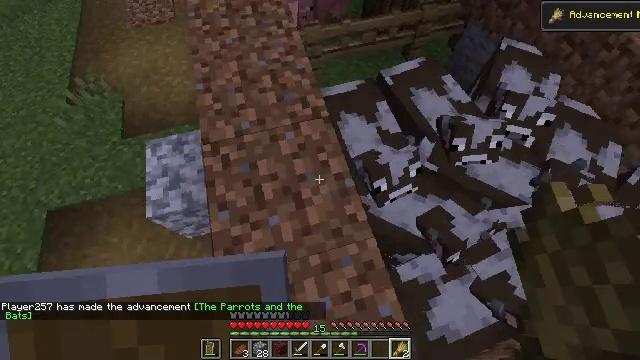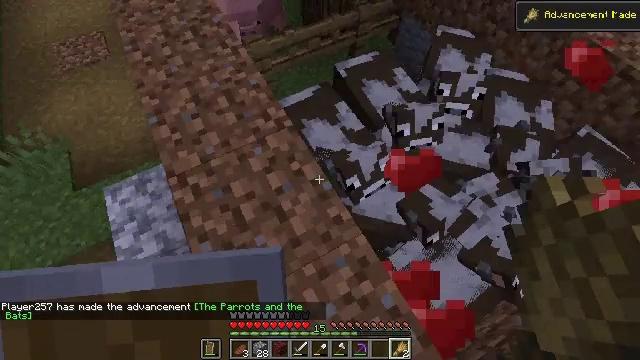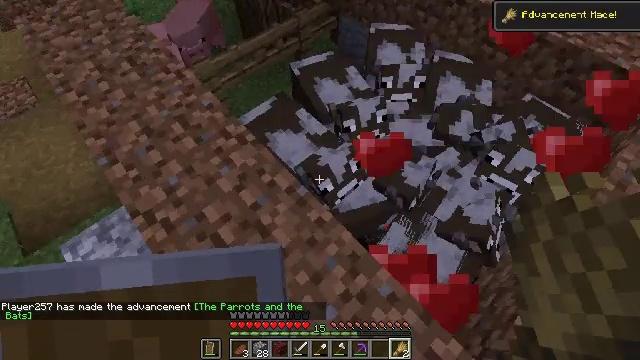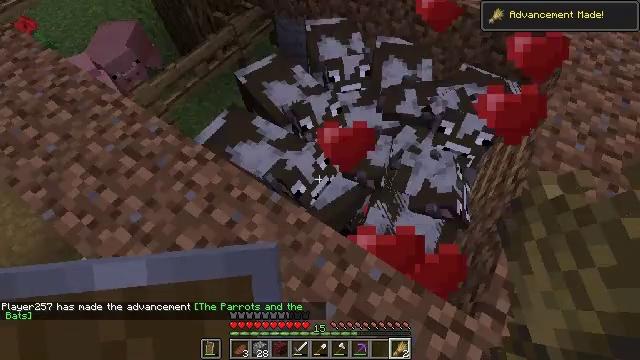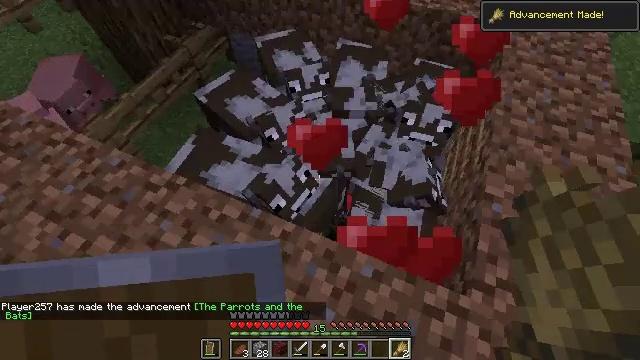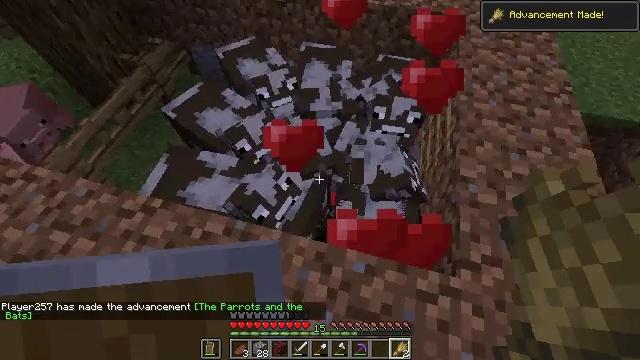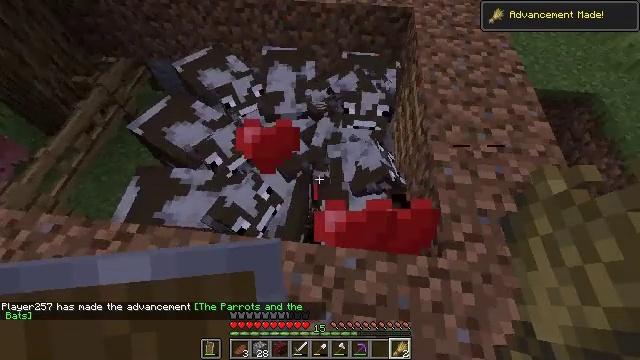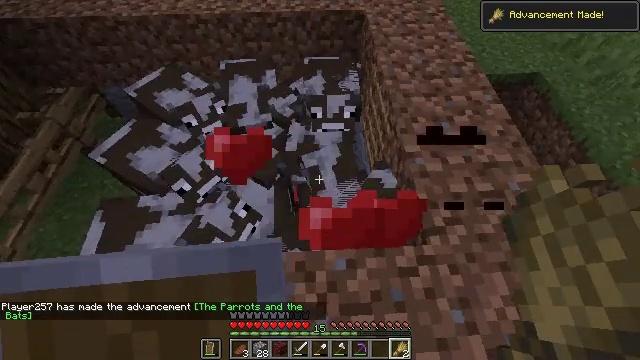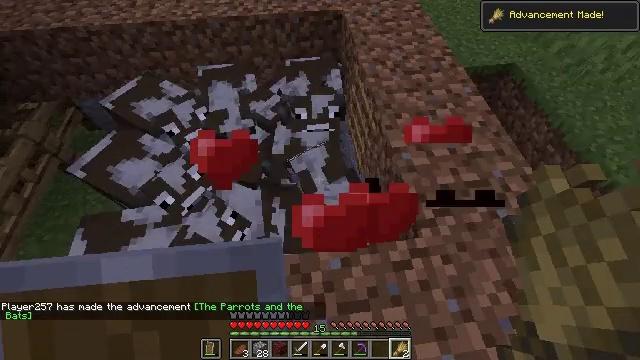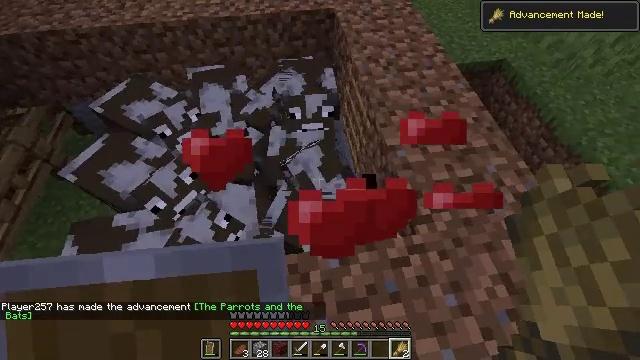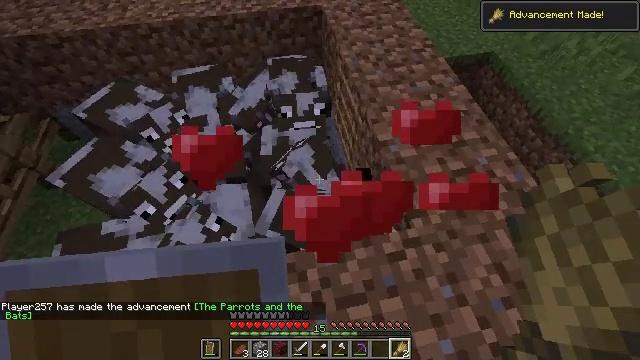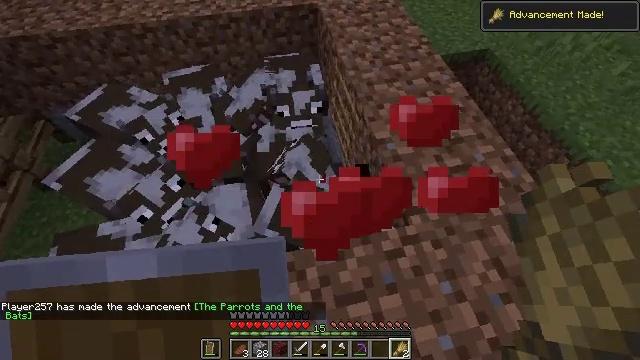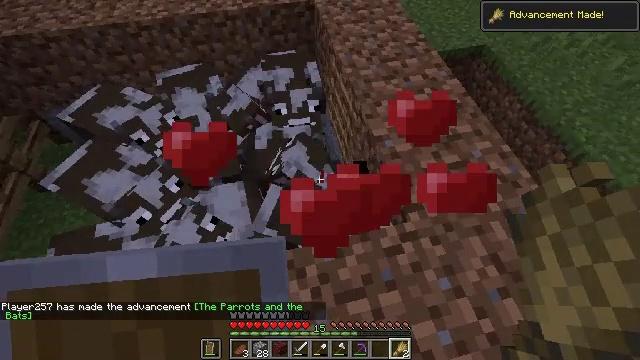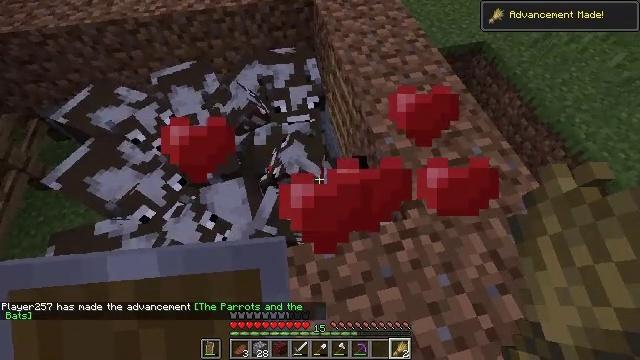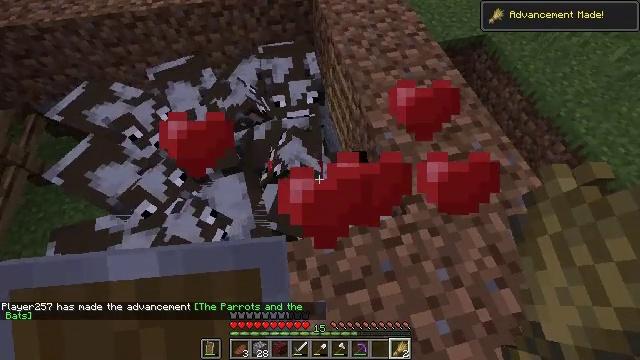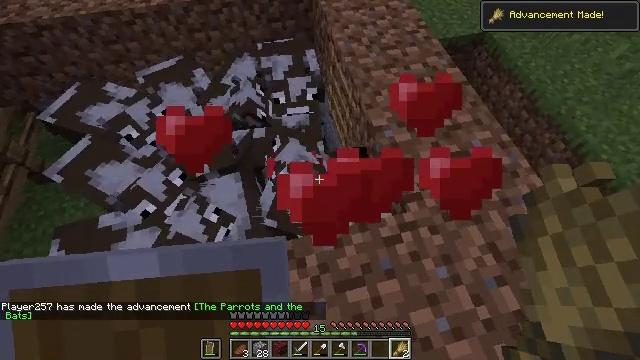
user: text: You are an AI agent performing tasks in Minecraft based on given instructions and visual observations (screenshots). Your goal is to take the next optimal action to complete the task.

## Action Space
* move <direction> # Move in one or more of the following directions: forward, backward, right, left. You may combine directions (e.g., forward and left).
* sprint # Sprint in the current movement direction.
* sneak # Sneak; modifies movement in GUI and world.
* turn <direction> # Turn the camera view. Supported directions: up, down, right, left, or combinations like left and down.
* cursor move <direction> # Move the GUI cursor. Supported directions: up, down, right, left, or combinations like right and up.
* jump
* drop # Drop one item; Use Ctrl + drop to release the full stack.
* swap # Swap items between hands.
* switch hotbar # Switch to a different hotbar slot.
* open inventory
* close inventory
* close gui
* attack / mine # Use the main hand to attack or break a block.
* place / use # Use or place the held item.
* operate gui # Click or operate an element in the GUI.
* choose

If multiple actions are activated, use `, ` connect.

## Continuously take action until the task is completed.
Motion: motion action
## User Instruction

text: Break the mature wheat plants.
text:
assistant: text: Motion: turn right and up
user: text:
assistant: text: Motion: turn right and up
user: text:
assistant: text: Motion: turn right
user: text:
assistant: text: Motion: turn right and up
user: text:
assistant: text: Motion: turn right
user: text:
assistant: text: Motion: turn right
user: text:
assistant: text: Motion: turn right and up
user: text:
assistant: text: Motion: turn right
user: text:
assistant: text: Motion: turn right
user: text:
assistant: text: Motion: turn right
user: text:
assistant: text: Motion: no_op
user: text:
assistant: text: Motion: no_op
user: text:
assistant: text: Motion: no_op
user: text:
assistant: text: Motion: turn down
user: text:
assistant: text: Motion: no_op
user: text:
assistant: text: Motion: move left
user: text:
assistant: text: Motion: move left
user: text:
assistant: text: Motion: move left, use / place
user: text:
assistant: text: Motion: use / place
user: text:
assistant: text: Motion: use / place
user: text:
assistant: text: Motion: turn left
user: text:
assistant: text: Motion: move left, turn left and down, use / place
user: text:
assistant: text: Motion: move left, turn left and down, use / place
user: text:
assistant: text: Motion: move left, turn left, use / place
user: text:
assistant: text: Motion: move left, turn left, use / place
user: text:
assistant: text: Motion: move left, use / place
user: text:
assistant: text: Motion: move left, use / place
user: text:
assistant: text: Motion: no_op
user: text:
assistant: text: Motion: use / place
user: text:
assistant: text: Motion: use / place